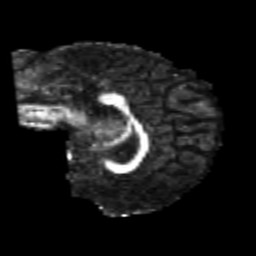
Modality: FA
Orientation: sagittal
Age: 22
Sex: female
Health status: healthy
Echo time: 0.074 s